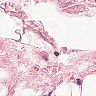
Metastatic tissue present: no